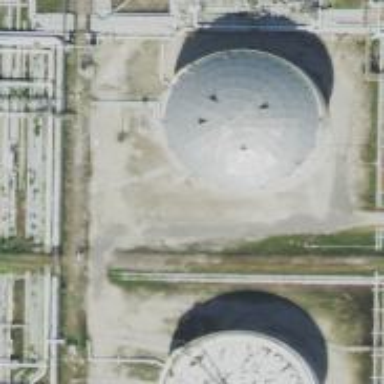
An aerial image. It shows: Storage tank that is man-made.